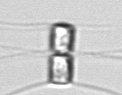
Label: Chaetoceros_similis